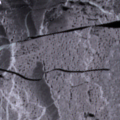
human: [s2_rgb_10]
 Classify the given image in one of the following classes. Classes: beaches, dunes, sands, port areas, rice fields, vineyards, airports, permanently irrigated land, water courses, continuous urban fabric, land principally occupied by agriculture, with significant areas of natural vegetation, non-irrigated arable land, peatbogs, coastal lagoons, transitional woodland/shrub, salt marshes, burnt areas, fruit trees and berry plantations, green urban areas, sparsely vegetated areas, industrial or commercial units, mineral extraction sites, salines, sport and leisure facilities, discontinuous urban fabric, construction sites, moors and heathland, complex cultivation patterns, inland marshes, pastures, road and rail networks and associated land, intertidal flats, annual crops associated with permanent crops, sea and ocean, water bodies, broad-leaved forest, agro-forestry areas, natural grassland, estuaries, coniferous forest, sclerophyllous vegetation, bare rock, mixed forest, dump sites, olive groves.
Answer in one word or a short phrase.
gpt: sea and ocean